Question: Working on a project, i am mixing Netbeans 7.3 integrated git client (that actually is jgit) and command line git client.
When committing with Netbeans, the IDE offers two fields: 'Author' and 'Committer'.

But when working on the same project via command line, i get:
'''
$git commit
*** Please tell me who you are.
Run
git config --global user.email "you@example.com"
git config --global user.name "Your Name"
to set your account's default identity.
Omit --global to set the identity only in this repository.
fatal: unable to auto-detect email address (got 'agostinox@local-pc.(none)')
'''
Consistently, 'git config --list' returns a set of keys that doesn't contain user.email or user.name.
It would be easy to add the information reuqired, but the question is: since the auto-detection of eamil address has failed,
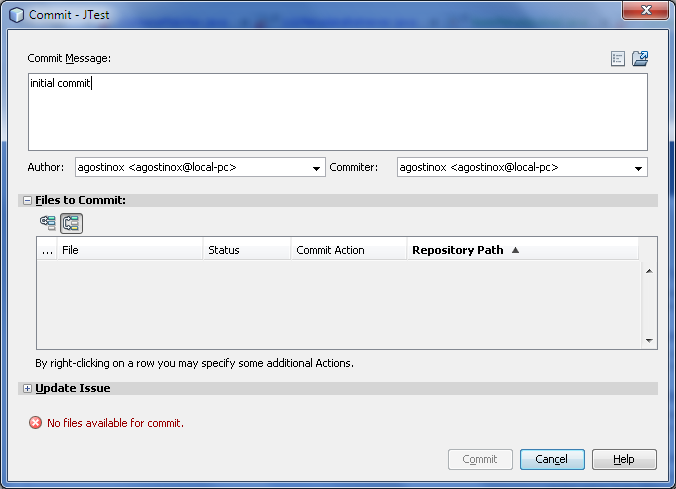
Answer: The best way to see what was used is probably to look at 'git log --pretty=fuller'. Judging by the above, jgit probably allowed 'agostinox@local-pc' as the email address.
BTW, the difference here is probably that git is unhappy about the email address it found ('local-pc' is not a proper domain name). jgit just has a different policy and accepts it.